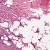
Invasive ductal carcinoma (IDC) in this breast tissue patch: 1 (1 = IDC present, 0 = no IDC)